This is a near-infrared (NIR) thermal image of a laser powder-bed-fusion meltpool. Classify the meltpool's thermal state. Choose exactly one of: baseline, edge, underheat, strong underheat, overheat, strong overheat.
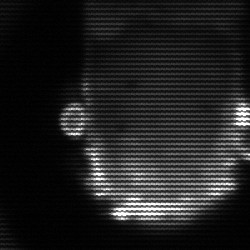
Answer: baseline